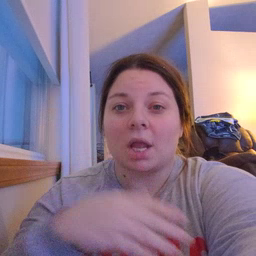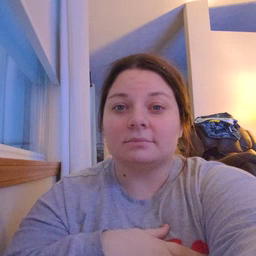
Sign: book